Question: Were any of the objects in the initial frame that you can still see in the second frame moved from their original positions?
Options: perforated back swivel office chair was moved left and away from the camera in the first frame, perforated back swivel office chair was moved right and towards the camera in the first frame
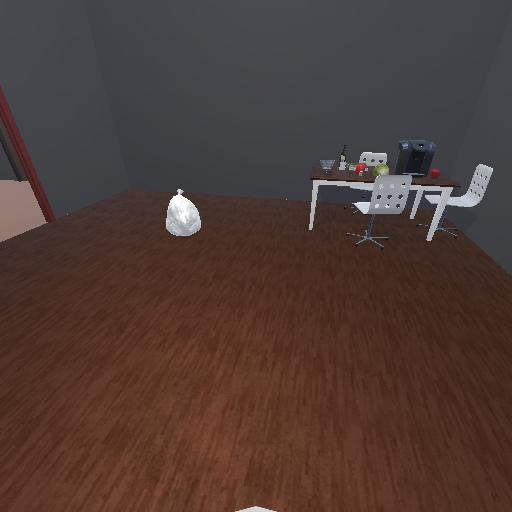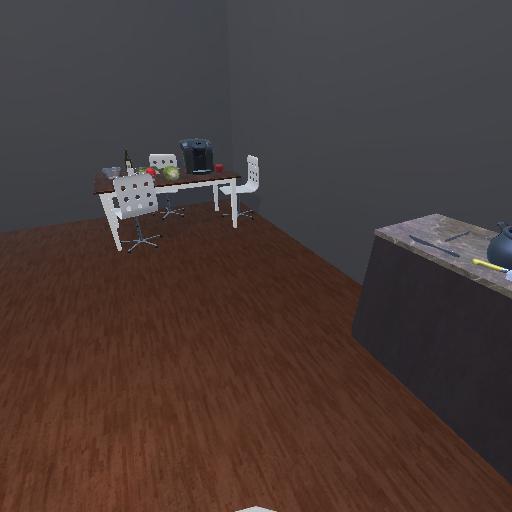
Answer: perforated back swivel office chair was moved left and away from the camera in the first frame